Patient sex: M
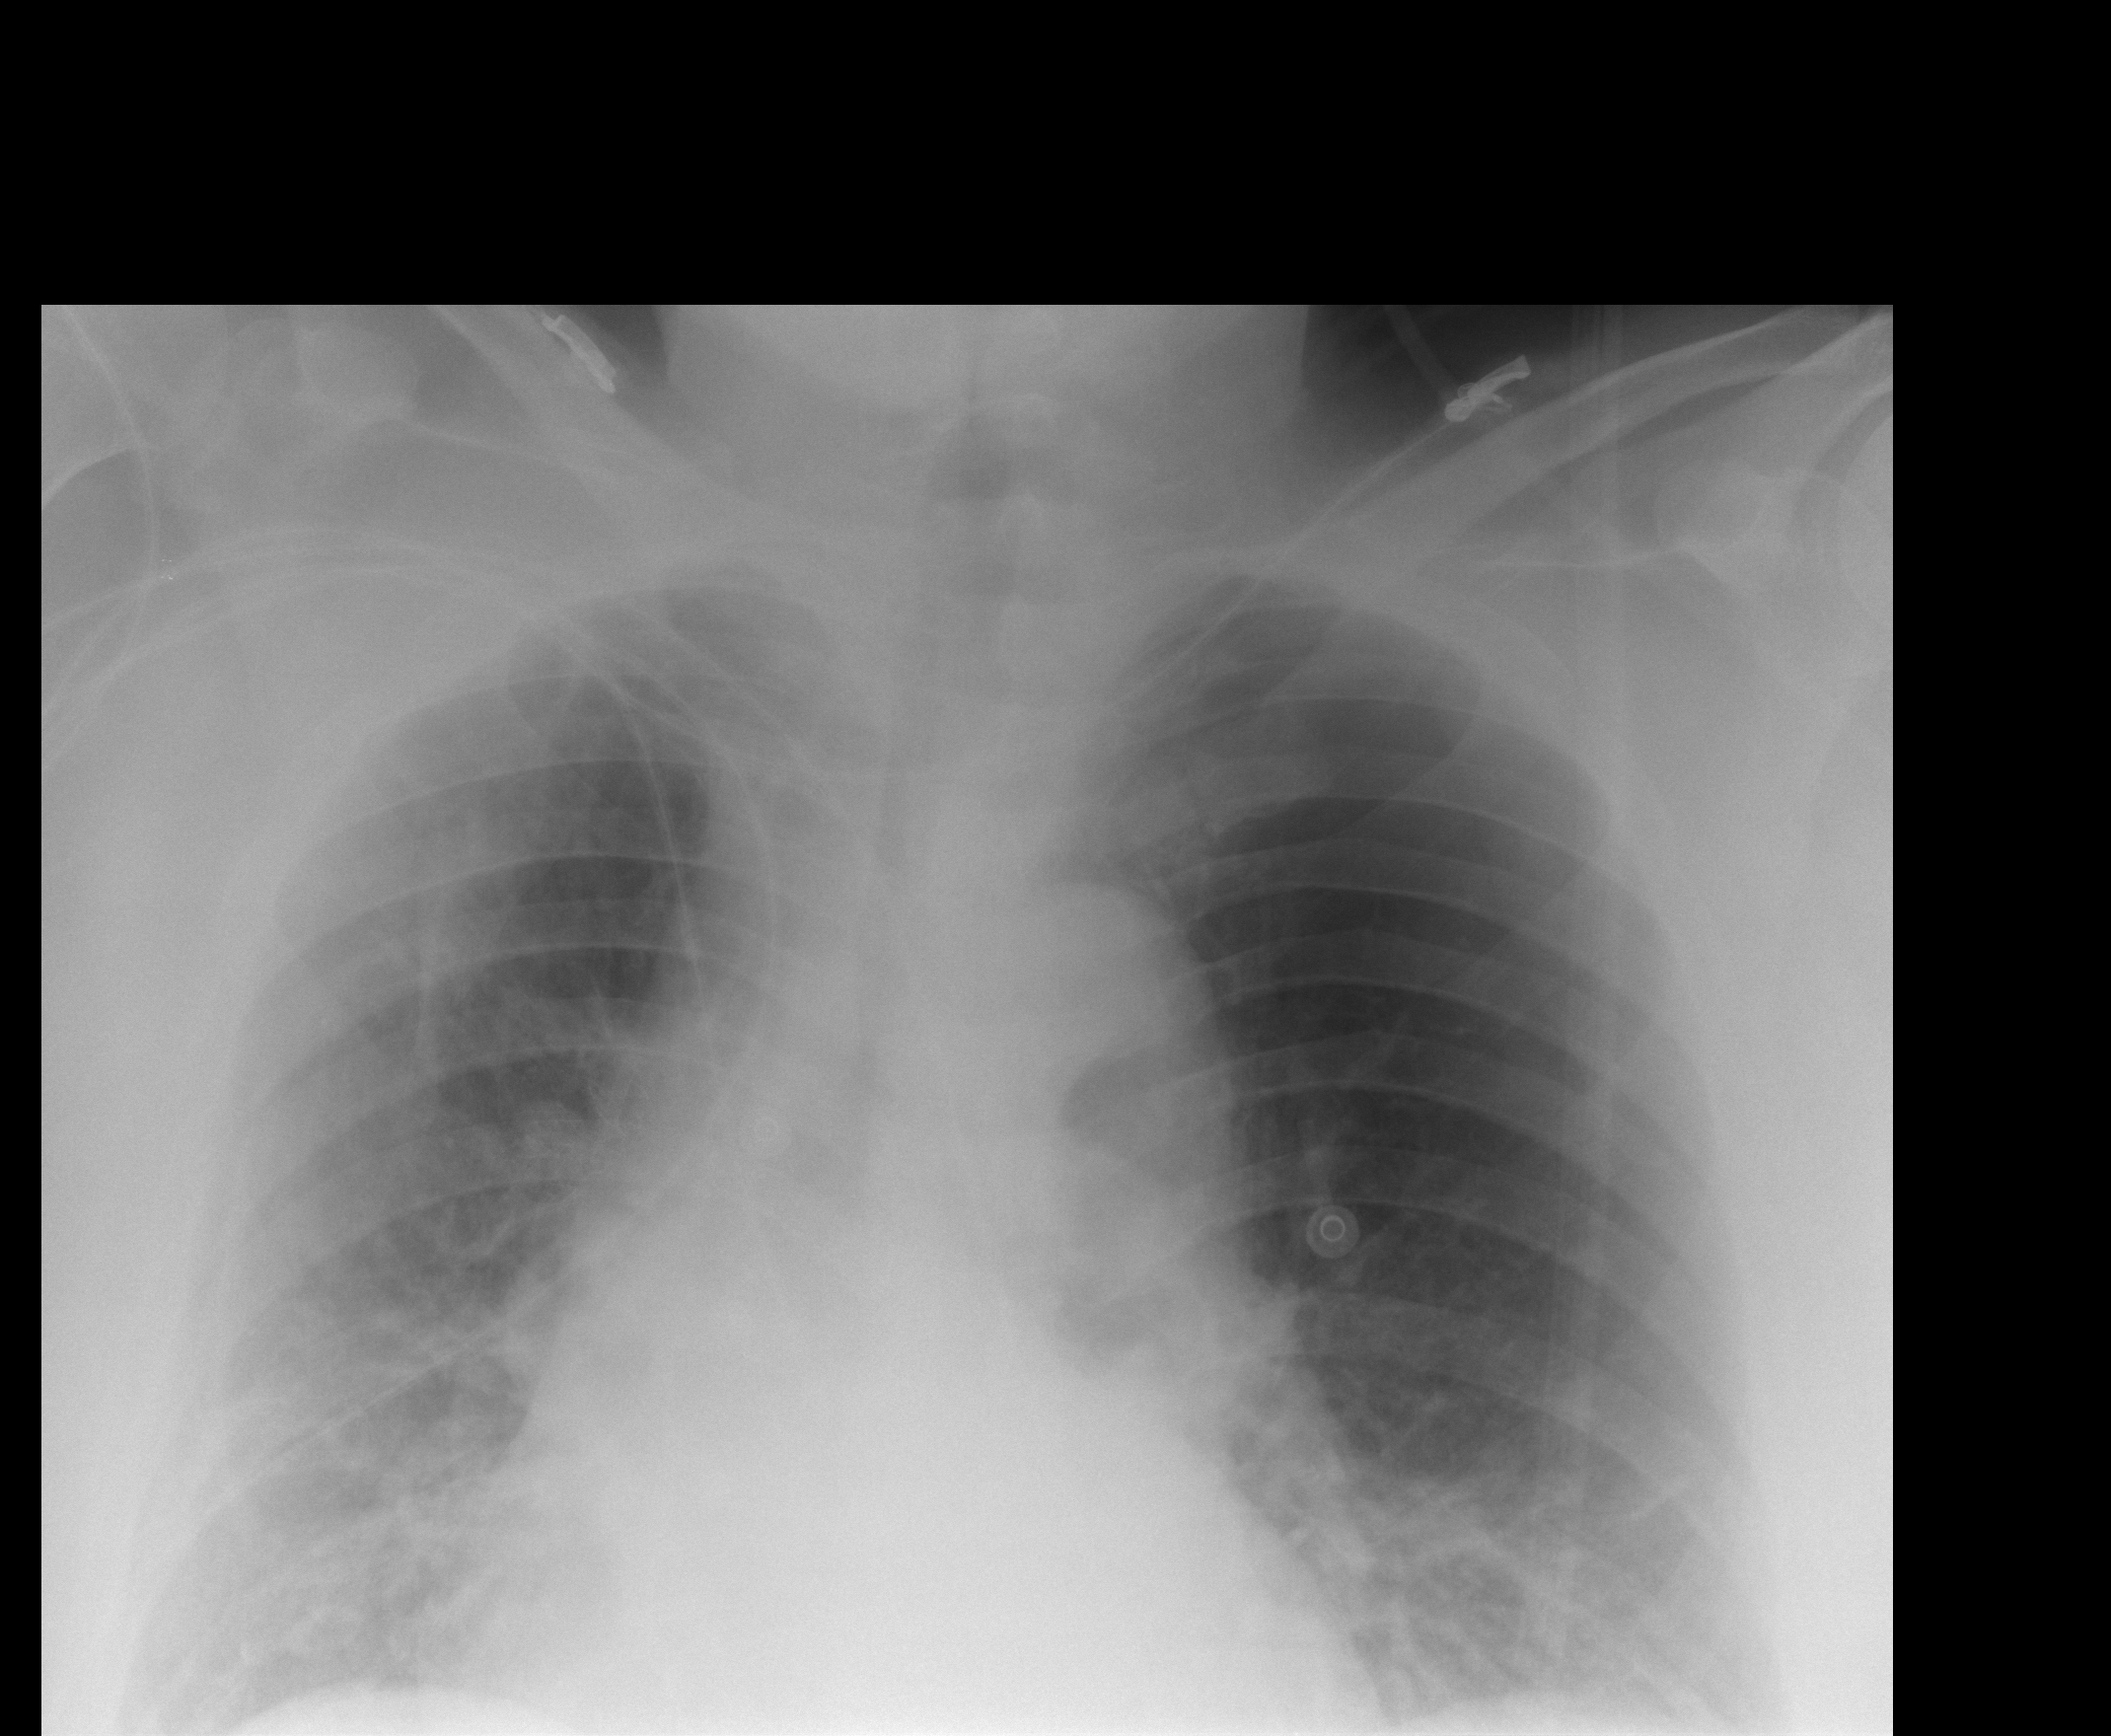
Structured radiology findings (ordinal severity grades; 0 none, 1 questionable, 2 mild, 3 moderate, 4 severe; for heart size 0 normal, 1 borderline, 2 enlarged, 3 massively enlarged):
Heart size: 0
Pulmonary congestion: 0
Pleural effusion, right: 1
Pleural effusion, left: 0
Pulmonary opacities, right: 2
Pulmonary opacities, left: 1
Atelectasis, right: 2
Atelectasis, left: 0